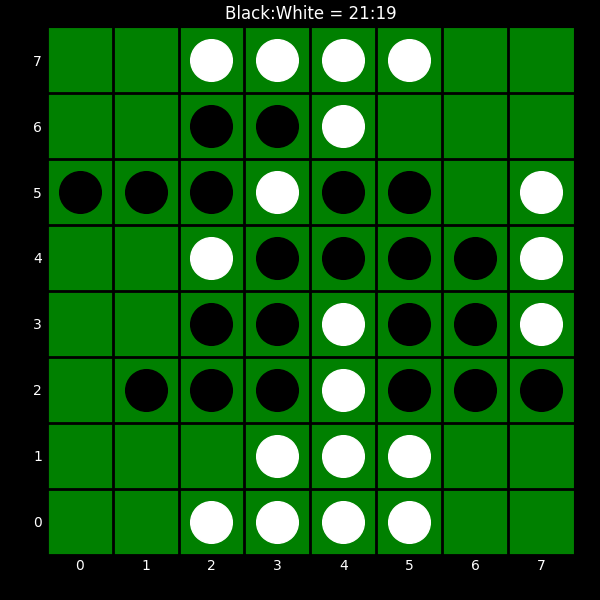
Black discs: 21
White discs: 19